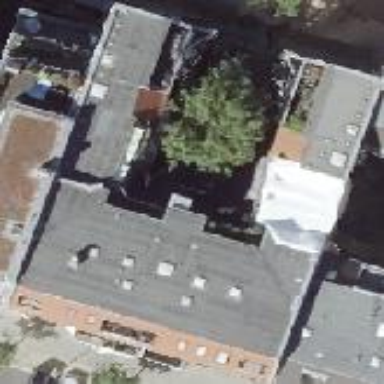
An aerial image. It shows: Building with apartments featuring unique double saltbox roof shape.